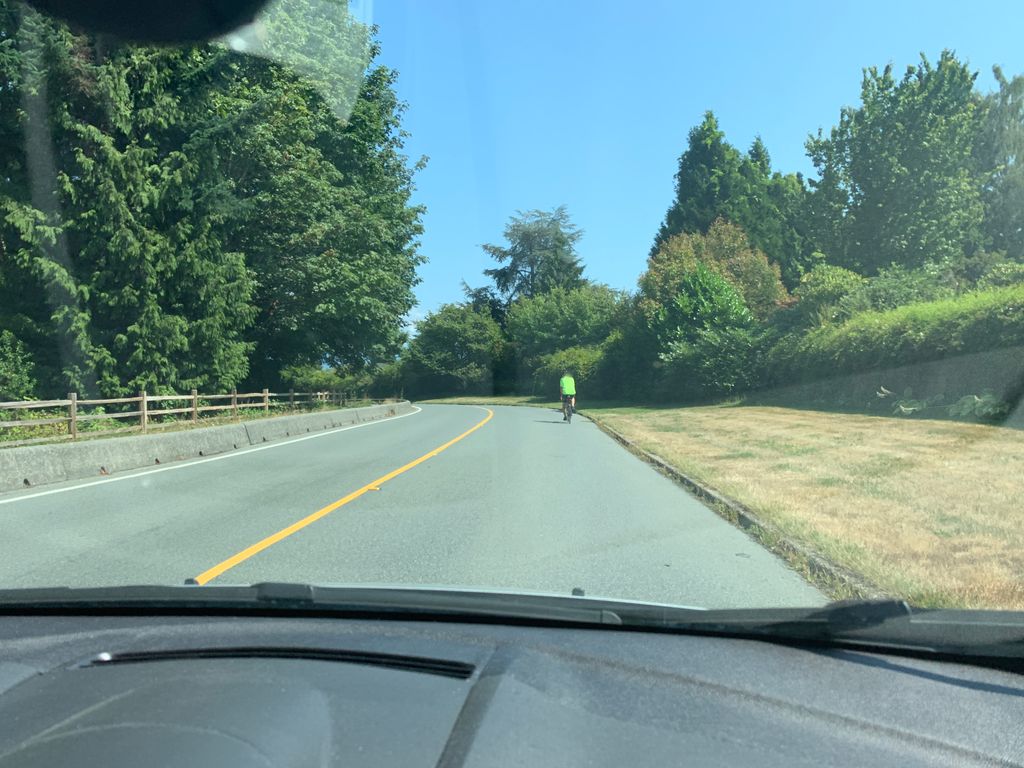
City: vancouver